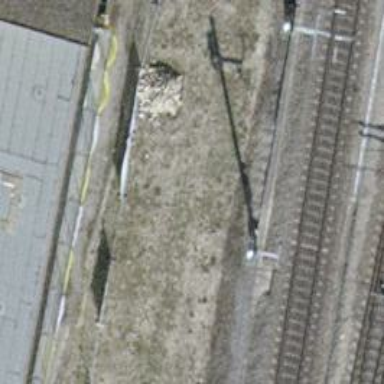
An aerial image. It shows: Abandoned railway siding with single track. The electrification is done using contact line.